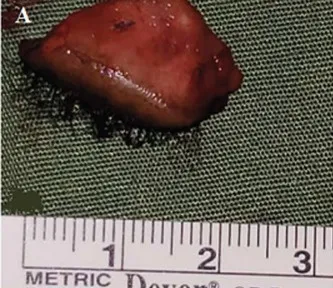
20 mm full-thickness skin biopsy.
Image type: medical_photograph (other_medical_photograph)